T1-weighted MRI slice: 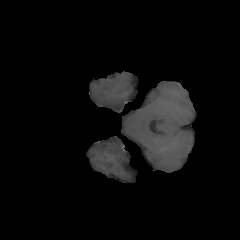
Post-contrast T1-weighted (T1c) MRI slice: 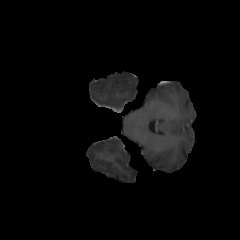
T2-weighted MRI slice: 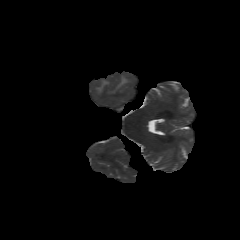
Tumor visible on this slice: yes